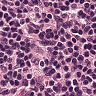
Metastatic tissue present: no